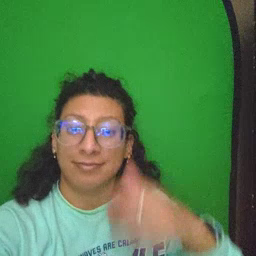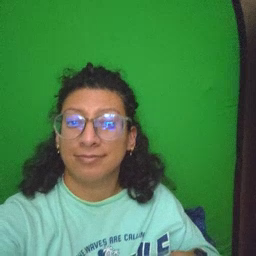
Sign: pajamas